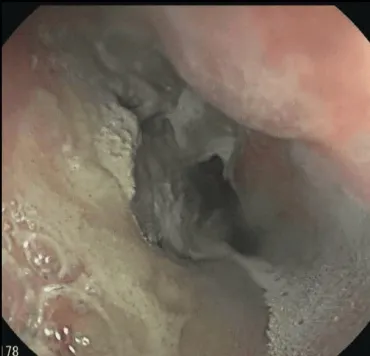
EGD showing esophageal ulcers. Image in the right (B) was taken during the second EGD, which was done emergently due to gastrointestinal bleeding, but at the same time, it was done after completing fluconazole therapy. The patient was still complaining of severe dysphagia and odynophagia at the time of the second EGD. . EGD: esophagogastroduodenoscopy.
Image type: endoscopy (gi_endoscopy)